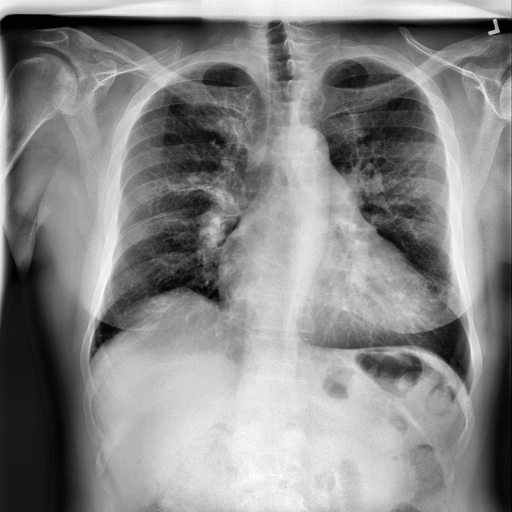
Finding: NORMAL